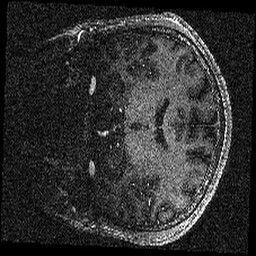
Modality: T1w
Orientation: coronal
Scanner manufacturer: siemens
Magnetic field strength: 6.98 T
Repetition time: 3.58 s
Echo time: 0.00241 s